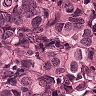
Metastatic tissue present: yes